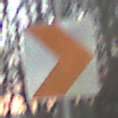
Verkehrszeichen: RichtungstafelnInKurvenKleinLinks
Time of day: SunriseSunset
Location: Outdoor (Nature)
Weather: Clear
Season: Winter
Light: Natural